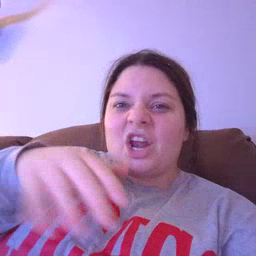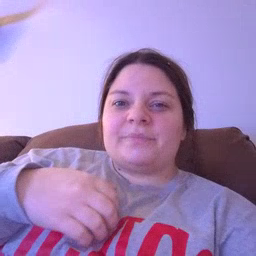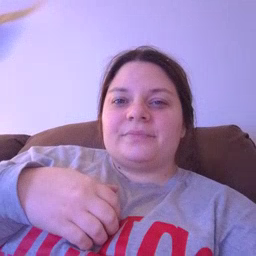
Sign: alligator